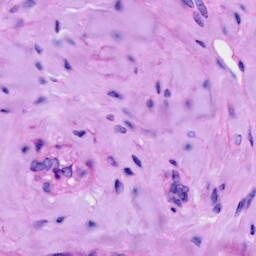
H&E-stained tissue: Cervix